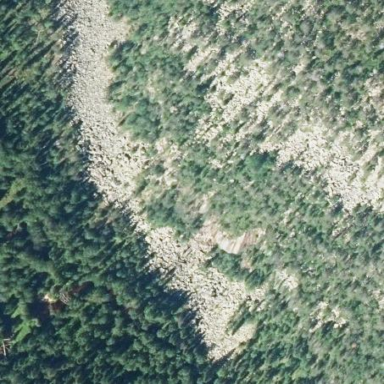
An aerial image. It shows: Natural scree.